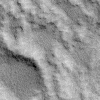
Atmospheric dust classification: not_dusty